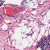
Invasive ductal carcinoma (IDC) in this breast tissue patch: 0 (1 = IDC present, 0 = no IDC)